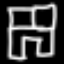
Label: pants